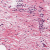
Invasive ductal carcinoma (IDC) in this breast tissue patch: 0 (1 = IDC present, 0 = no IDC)